Question: I host a WAVE-file, which plays fine, it's URL is entered in Mobile Safari directly.
Trying to embed it in a simple HTML page shows me a "can't play" icon:

What's wrong with my embed code?
'''
<embed href="http://localhost/test.wav" type="audio/wav"/>
'''
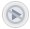
Answer: It was a server problem. Apache has a special mode for downloading the file. You need it for embedding the audio, as I posted above.